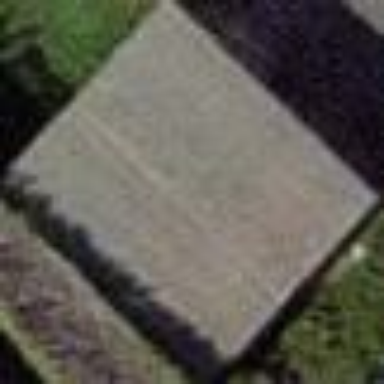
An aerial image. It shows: Carport structure.